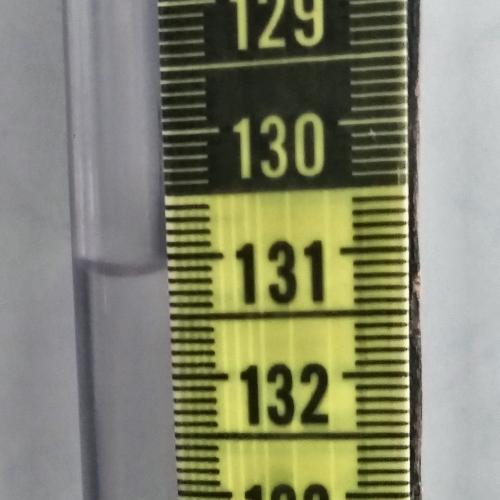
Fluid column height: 131.1 cm